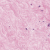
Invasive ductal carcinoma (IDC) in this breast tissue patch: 0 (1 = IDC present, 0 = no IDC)